Aerial crown-view tile of a tropical tree (Barro Colorado Island, Panama), acquired 20250818:
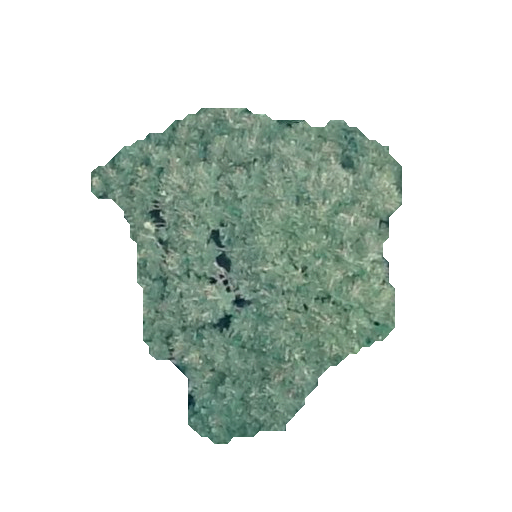
Species: Jacaranda copaia
GBIF accepted scientific name: Jacaranda copaia
Crown area: 100.577 m²